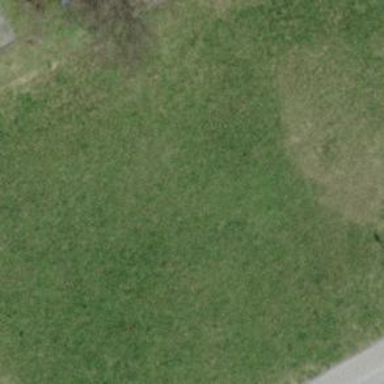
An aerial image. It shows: Open area covered with grass.